Question: I know there are many questions similar to this one, but none has solved my problem yet.
Python version: 3.4
Django version: 1.8
I get when loading <URL>.
system.py:
'''
BASE_DIR = os.path.dirname(os.path.dirname(os.path.abspath(__file__)))
TEMPLATE_PATH = os.path.join(BASE_DIR, 'templates')
TEMPLATE_DIRS = (
TEMPLATE_PATH,
)
'''
lfstd/views.py:
'''
def index(request):
[...]
return render(request, 'lfstd/index.html', context_dict)
'''
project urls.py:
'''
from django.conf.urls import include, url
from django.contrib import admin
url(r'^admin/', include(admin.site.urls)),
url(r'^lfstd/', include('lfstd.urls')),
'''
lfstd urls.py:
'''
from django.conf.urls import patterns, url
from lfstd import views
urlpatterns = patterns('',
url(r'^$', views.index, name='index'))
'''
Running print on base_dir and template_path, I get:
'''
Base dir: C:\Users\Phil\PycharmProjects\TownBuddies
Template path: C:\Users\Phil\PycharmProjects\TownBuddies\templates
'''
Which is exactly where my project and template folder is located. However, django doesn't look in that folder for templates. It looks in the following folders:
'''
C:\Python34\lib\site-packages\django\contrib\admin\templates\lfstd\index.html (File does not exist)
C:\Python34\lib\site-packages\django\contrib\auth\templates\lfstd\index.html (File does not exist)
'''
In fact, if I move my template there, it does find it and it works.
Any help is very appreciated, I'm starting out with Django and completely stuck...
I changed to but Django still isn't looking in the templates folder:

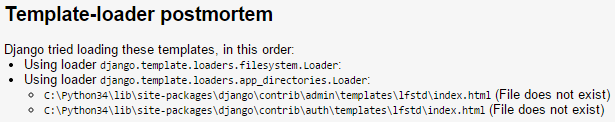
Answer: 'TEMPLATE_DIRS' setting is deprecated in django 1.8. You should use the <URL> instead:
'''
TEMPLATES = [
{
'BACKEND': 'django.template.backends.django.DjangoTemplates',
'DIRS': [TEMPLATE_PATH],
'APP_DIRS': True,
'OPTIONS': {
'context_processors': [
'django.template.context_processors.debug',
'django.template.context_processors.request',
'django.contrib.auth.context_processors.auth',
'django.contrib.messages.context_processors.messages',
],
},
},
]
'''